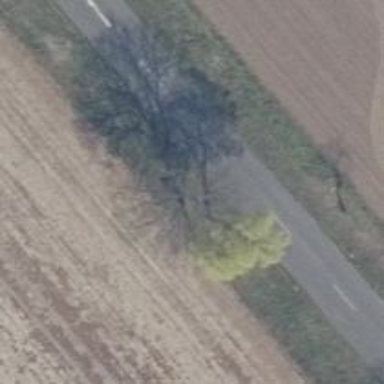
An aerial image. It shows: Row of trees in natural setting.